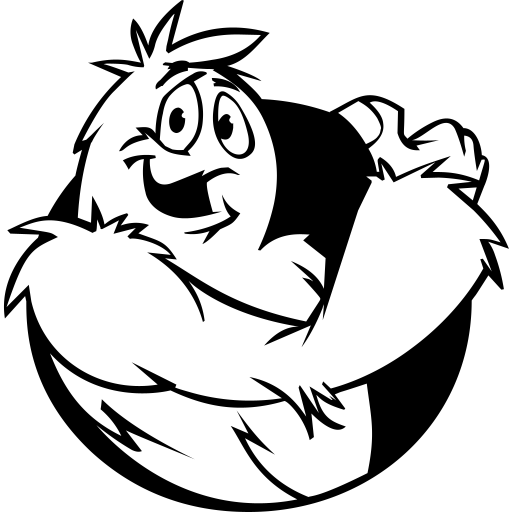
Tags: icon, FontAwesome, fa-icon, brand, the, red, yeti